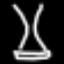
Label: hourglass